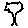
Label: tree